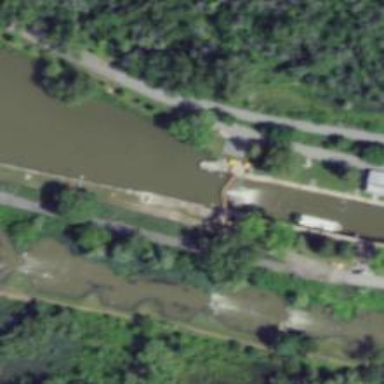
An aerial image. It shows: Lock gate on waterway.